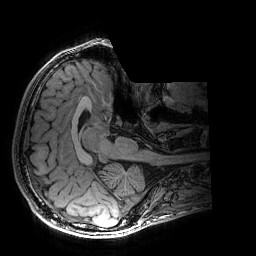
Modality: T1w
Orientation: axial
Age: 19
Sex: male
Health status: healthy
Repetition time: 2.53 s
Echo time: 0.0034 s